Field crop: maize
Growth stage: 2
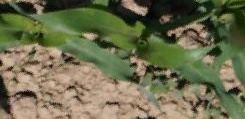
Species: maize